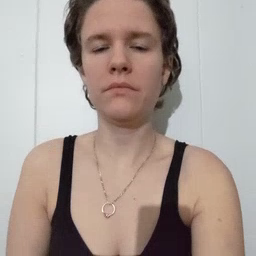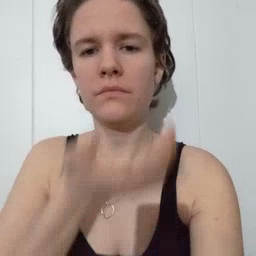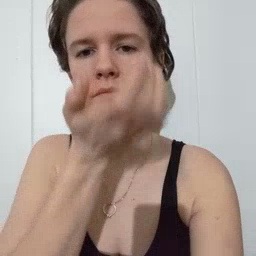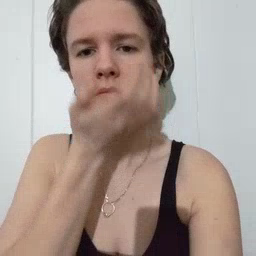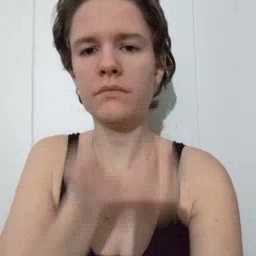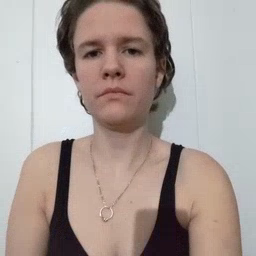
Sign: grass